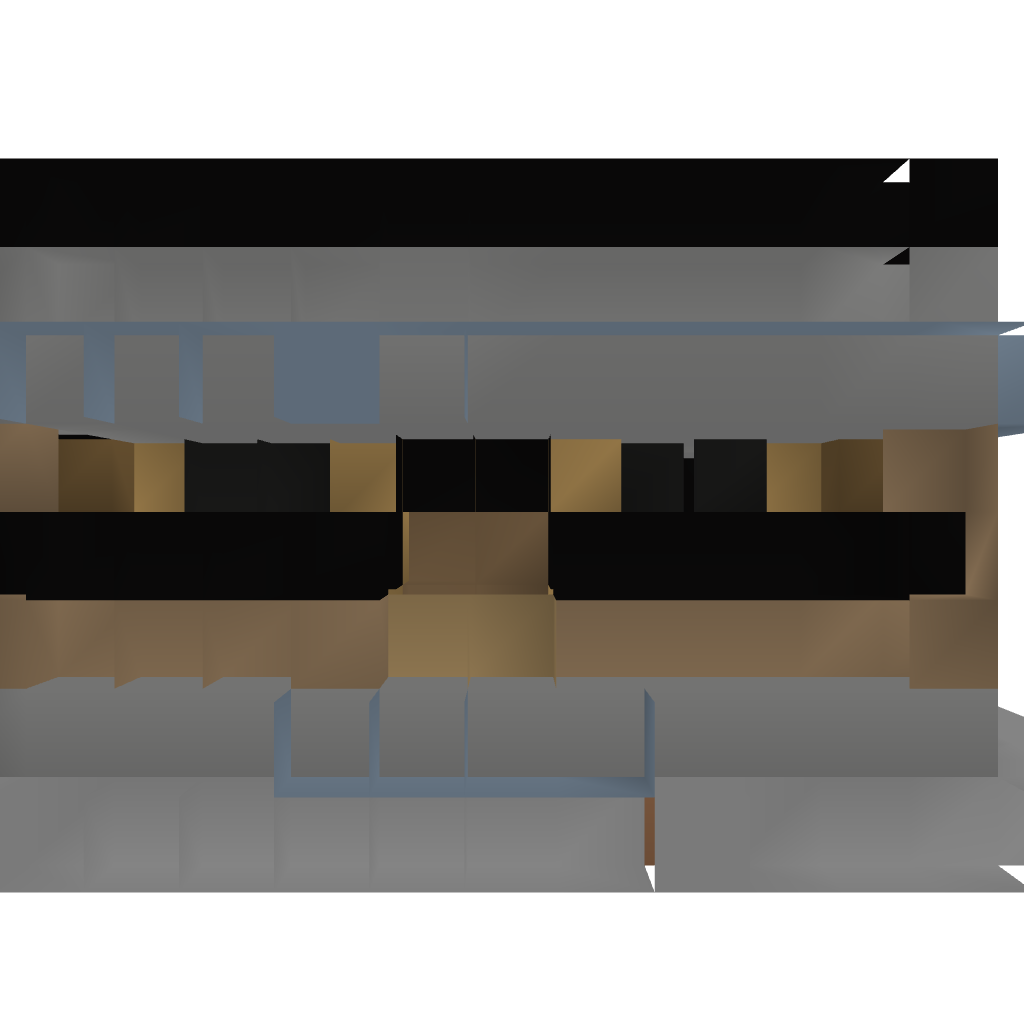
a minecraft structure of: Safe fully equiped starter house